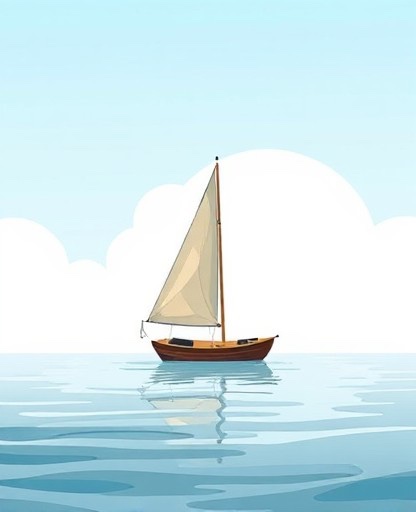
Category: New Baby